Aerial crown-view tile of a tropical tree (Barro Colorado Island, Panama), acquired 20240813:
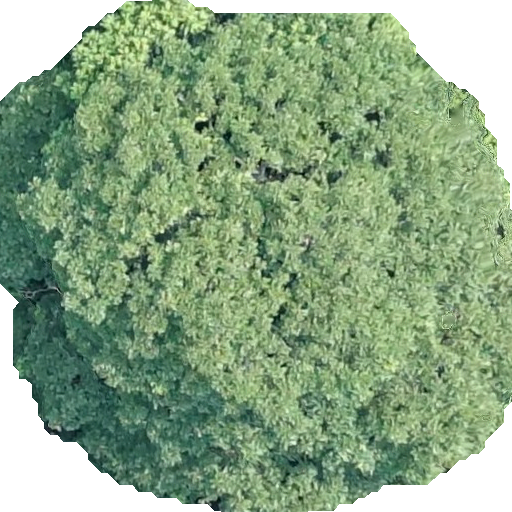
Species: Dipteryx oleifera
GBIF accepted scientific name: Dipteryx oleifera
Crown area: 348.273 m²